Contrast-enhanced CT slice 56 of 65
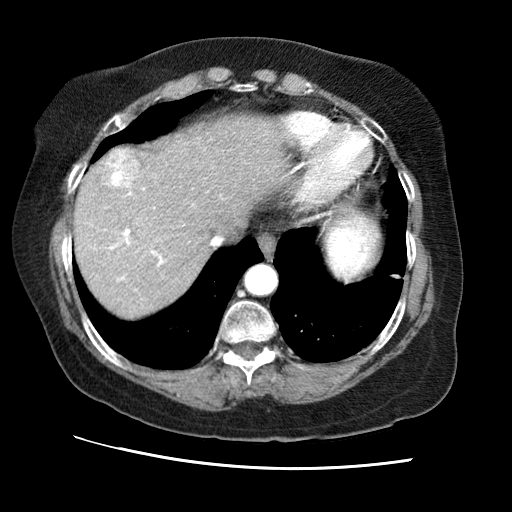
Segmented voxel counts for this case:
Liver: 858334 voxels
Tumor mass: 18485 voxels
Portal vein: 18200 voxels
Abdominal aorta: 7346 voxels